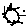
Label: sun